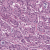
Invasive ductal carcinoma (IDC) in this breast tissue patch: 1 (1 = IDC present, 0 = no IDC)